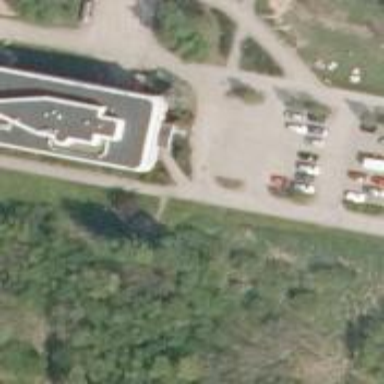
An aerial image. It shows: Kindergarten.